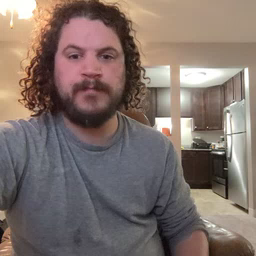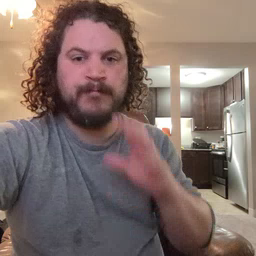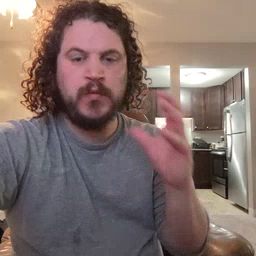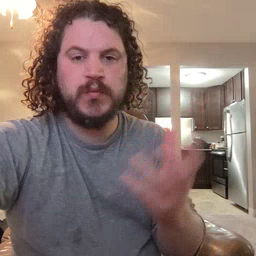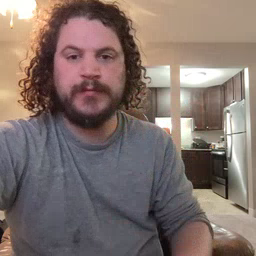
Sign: balloon